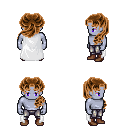
a pixel art fantasy rpg character, male body template, dark elf, purple skin, white cape, metal pants, brown princess hairstyle, brown shoes, four views (front, back, left, right), 2x2 character sprite sheet, small pixel art, hard edges, no anti-aliasing